Question: I am new in this domain perhaps thats why i am confusing things. I am unable to get the required results as it shows very low accuracy which means i am doing it wrong.

The figure has a RNN structure and the model takes input (x), and passes through a NNAF (activation func.) and then with the help of a shift operator passes back a value to be utilized in the future (same as a vRNN). This diagram is more like a dynamical system in control theory.
'''
import sklearn
import pandas as pd
from keras.models import Sequential
from keras.layers import Dense
from keras.layers import LSTM
import matplotlib.pyplot as plt
import sklearn.model_selection
from tensorflow.keras import layers
data= pd.read_csv("u.csv")
#print(data.head())
plt.plot(data)
plt.show()
import tensorflow
x=data.iloc[:,:3].values
y=data.iloc[:,-1].values
n_features = 1
n_steps = 3
x_train, x_test, y_train, y_test = sklearn.model_selection.train_test_split(x,y, test_size=0.1)
xtr=x_train
# create and fit the network
n_features = 1
x_train = x_train.reshape((x_train.shape[0], x_train.shape[1], n_features))
model = Sequential()
# expected input data shape: (batch_size, timesteps, data_dim)
model = tensorflow.keras.Sequential()
model.add(layers.Embedding(input_dim=3, output_dim=1)) # returns a sequence of vectors of dimension
model.add(layers.SimpleRNN(2, return_sequences=True)) # returns a sequence of vectors of dimension
model.add(layers.SimpleRNN(2)) # return a single vector of dimension 32
model.add(Dense(1, activation='softmax'))
model.compile(optimizer='adam', loss='mse')
model.fit(x_train, y_train)
x_test = x_test.reshape((x_test.shape[0], x_test.shape[1], n_features))
y_pred=model.predict(x_train)
#print(x_train.shape)
#print(y_train.shape)
print(model.layers[0].get_weights()[0]) # W - input weights
print(model.layers[0].get_weights()[1]) # U - recurrent weights
print(model.layers[0].get_weights()[2]) # b - output
m=model.layers[0].get_weights()[0]
'''
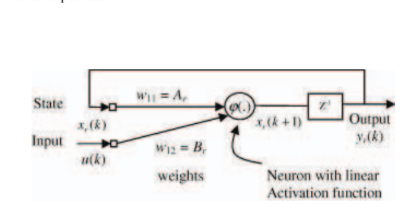
Answer: In case you want to the Create a NN using pytorch .
There are many types of NN , the three building blocks are :
FFN :
1. Feed forward neural Net.
2. CNN : Convolution neural Net.
3. RNN : Recurrent Neural net . (LSTM is a type of RNN , you can use the below RNN code and change it to get the LSTM , let me know if you find it difficult I will post the change)
Lets start with a FNN :
A FNN consist of three layers :
1. Input layer
2. Hidden Layer
3. Readout Layer .
In case of MNIST , Input layer shape changes for each and also each has its own behaviour
1. FNN : Flat 28*28
2. CNN : Channel , 28,28 : Mostly for Images
3. RNN : Each step input 28 and total 28 time steps . : For Time series datatype [video , text , audio ]
The Code for FNN is :
'''
import torch
import torch.nn as nn
from torch.autograd import Variable
import torchvision.datasets as dsets
import torchvision.transforms as transforms
train_dataset = dsets.MNIST(root="./data",
train=True,
transform=transforms.ToTensor(),
download=True
)
test_dataset = dsets.MNIST(root="./data",
train=False,
transform=transforms.ToTensor())
batch_size=100
n_iters = 3000
n_epochs = n_iters / (len(train_dataset)/batch_size)
n_epochs = int(n_epochs)
train_dataloader = torch.utils.data.DataLoader(dataset=train_dataset,
batch_size=batch_size,
shuffle=True)
test_dataloader = torch.utils.data.DataLoader(dataset=test_dataset,
batch_size=batch_size,
shuffle=False)
class FeedforwardNNModelSIG(nn.Module):
def __init__(self,input_dim,hidden_dim,output_dim):
super().__init__()
#Linear Layar
self.fc1=nn.Linear(input_dim,hidden_dim)
#Non Linear Layaer
self.sigmoid=nn.Sigmoid()
#Linear Layar(readout layer)
self.fc2=nn.Linear(hidden_dim,output_dim)
def forward(self,x):
# Linear
out = self.fc1(x)
# Non-Linear
out = self.sigmoid(out)
# Linear (readout layer)
out = self.fc2(out)
return out
input_dim=28*28
hidden_dim=50
output_dim=10
model = FeedforwardNNModelSIG(input_dim,hidden_dim,output_dim)
criterion = nn.CrossEntropyLoss()
learning_rate = 0.1
optimizer = torch.optim.SGD(model.parameters(),lr=learning_rate)
iter=0
for epoch in range(n_epochs):
for i,(images, labels) in enumerate(train_dataloader):
##1 Convert inputs/labels to Variable
images = Variable(images.view(-1,28*28))
labels = Variable(labels)
##2 Clear the gradients
optimizer.zero_grad()
##3 Get output given input
outputs = model(images)
##4 Get Loss
loss = criterion(outputs,labels)
##5 Get gradients wrt parameters
loss.backward()
##6 Update paramters using Gradients
optimizer.step()
##7 Repeat
iter +=1
if iter % 500 == 0 :
correct = 0.
total = 0.
# Iter thorough test dataset
for images,labels in test_dataloader:
images = Variable(images.view(-1,28*28))
labels = Variable(labels)
outputs = model(images)
# Get the max value of the prediction
_,predicted=torch.max(outputs.data,1)
# number of labels
total += labels.size(0)
# Total correct predictions
correct += (predicted==labels).sum()
accuracy = 100*(correct/total)
print("Iteration: {} , Loss:{} , Accuracy:{}".format(iter,loss.data,accuracy))
'''
The Code for RNN is :
'''
import torch
import torch.nn as nn
from torch.autograd import Variable
import torchvision.datasets as dsets
import torchvision.transforms as transforms
train_dataset = dsets.MNIST(root="./data",
train=True,
transform=transforms.ToTensor(),
download=True
)
test_dataset = dsets.MNIST(root="./data",
train=False,
transform=transforms.ToTensor())
batch_size=100
n_iters = 3000
n_epochs = n_iters / (len(train_dataset)/batch_size)
n_epochs = int(n_epochs)
train_dataloader = torch.utils.data.DataLoader(dataset=train_dataset,
batch_size=batch_size,
shuffle=True)
test_dataloader = torch.utils.data.DataLoader(dataset=test_dataset,
batch_size=batch_size,
shuffle=False)
class RNNModel(nn.Module):
def __init__(self, input_dim, hidden_dim, layer_dim, output_dim):
super(RNNModel, self).__init__()
# Hidden dimensions
self.hidden_dim = hidden_dim
# Number of hidden layers
self.layer_dim = layer_dim
self.rnn = nn.RNN(input_dim, hidden_dim, layer_dim, batch_first=True, nonlinearity='tanh')
# Readout layer
self.fc = nn.Linear(hidden_dim, output_dim)
def forward(self, x):
# Initialize hidden state with zeros
#######################
# USE GPU FOR MODEL #
#######################
if torch.cuda.is_available():
h0 = Variable(torch.zeros(self.layer_dim, x.size(0), self.hidden_dim).cuda())
else:
h0 = Variable(torch.zeros(self.layer_dim, x.size(0), self.hidden_dim))
# One time step
out, hn = self.rnn(x, h0)
out = self.fc(out[:, -1, :])
# out.size() --> 100, 10
return out
input_dim = 28
hidden_dim = 100
layer_dim = 1 # ONLY CHANGE IS HERE FROM ONE LAYER TO TWO LAYER
output_dim = 10
model = RNNModel(input_dim, hidden_dim, layer_dim, output_dim)
criterion = nn.CrossEntropyLoss()
if torch.cuda.is_available():
model.cuda()
learning_rate = 0.1
optimizer = torch.optim.SGD(model.parameters(),lr=learning_rate)
seq_dim = 28
iter = 0
for epoch in range(num_epochs):
for i, (images, labels) in enumerate(train_loader):
# Load images as Variable
#######################
# USE GPU FOR MODEL #
#######################
if torch.cuda.is_available():
images = Variable(images.view(-1, seq_dim, input_dim).cuda())
labels = Variable(labels.cuda())
else:
images = Variable(images.view(-1, seq_dim, input_dim))
labels = Variable(labels)
# Clear gradients w.r.t. parameters
optimizer.zero_grad()
# Forward pass to get output/logits
# outputs.size() --> 100, 10
outputs = model(images)
# Calculate Loss: softmax --> cross entropy loss
loss = criterion(outputs, labels)
# Getting gradients w.r.t. parameters
loss.backward()
# Updating parameters
optimizer.step()
iter += 1
if iter % 500 == 0:
# Calculate Accuracy
correct = 0
total = 0
# Iterate through test dataset
for images, labels in test_loader:
#######################
# USE GPU FOR MODEL #
#######################
if torch.cuda.is_available():
images = Variable(images.view(-1, seq_dim, input_dim).cuda())
else:
images = Variable(images.view(-1, seq_dim, input_dim))
# Forward pass only to get logits/output
outputs = model(images)
# Get predictions from the maximum value
_, predicted = torch.max(outputs.data, 1)
# Total number of labels
total += labels.size(0)
# Total correct predictions
#######################
# USE GPU FOR MODEL #
#######################
if torch.cuda.is_available():
correct += (predicted.cpu() == labels.cpu()).sum()
else:
correct += (predicted == labels).sum()
accuracy = 100 * correct / total
# Print Loss
print('Iteration: {}. Loss: {}. Accuracy: {}'.format(iter, loss, accuracy))
'''